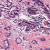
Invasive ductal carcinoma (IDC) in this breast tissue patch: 1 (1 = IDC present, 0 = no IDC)